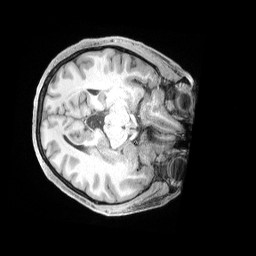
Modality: T1w
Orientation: axial
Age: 37
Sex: female
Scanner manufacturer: siemens
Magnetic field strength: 3 T
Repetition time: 2 s
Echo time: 0.00211 s